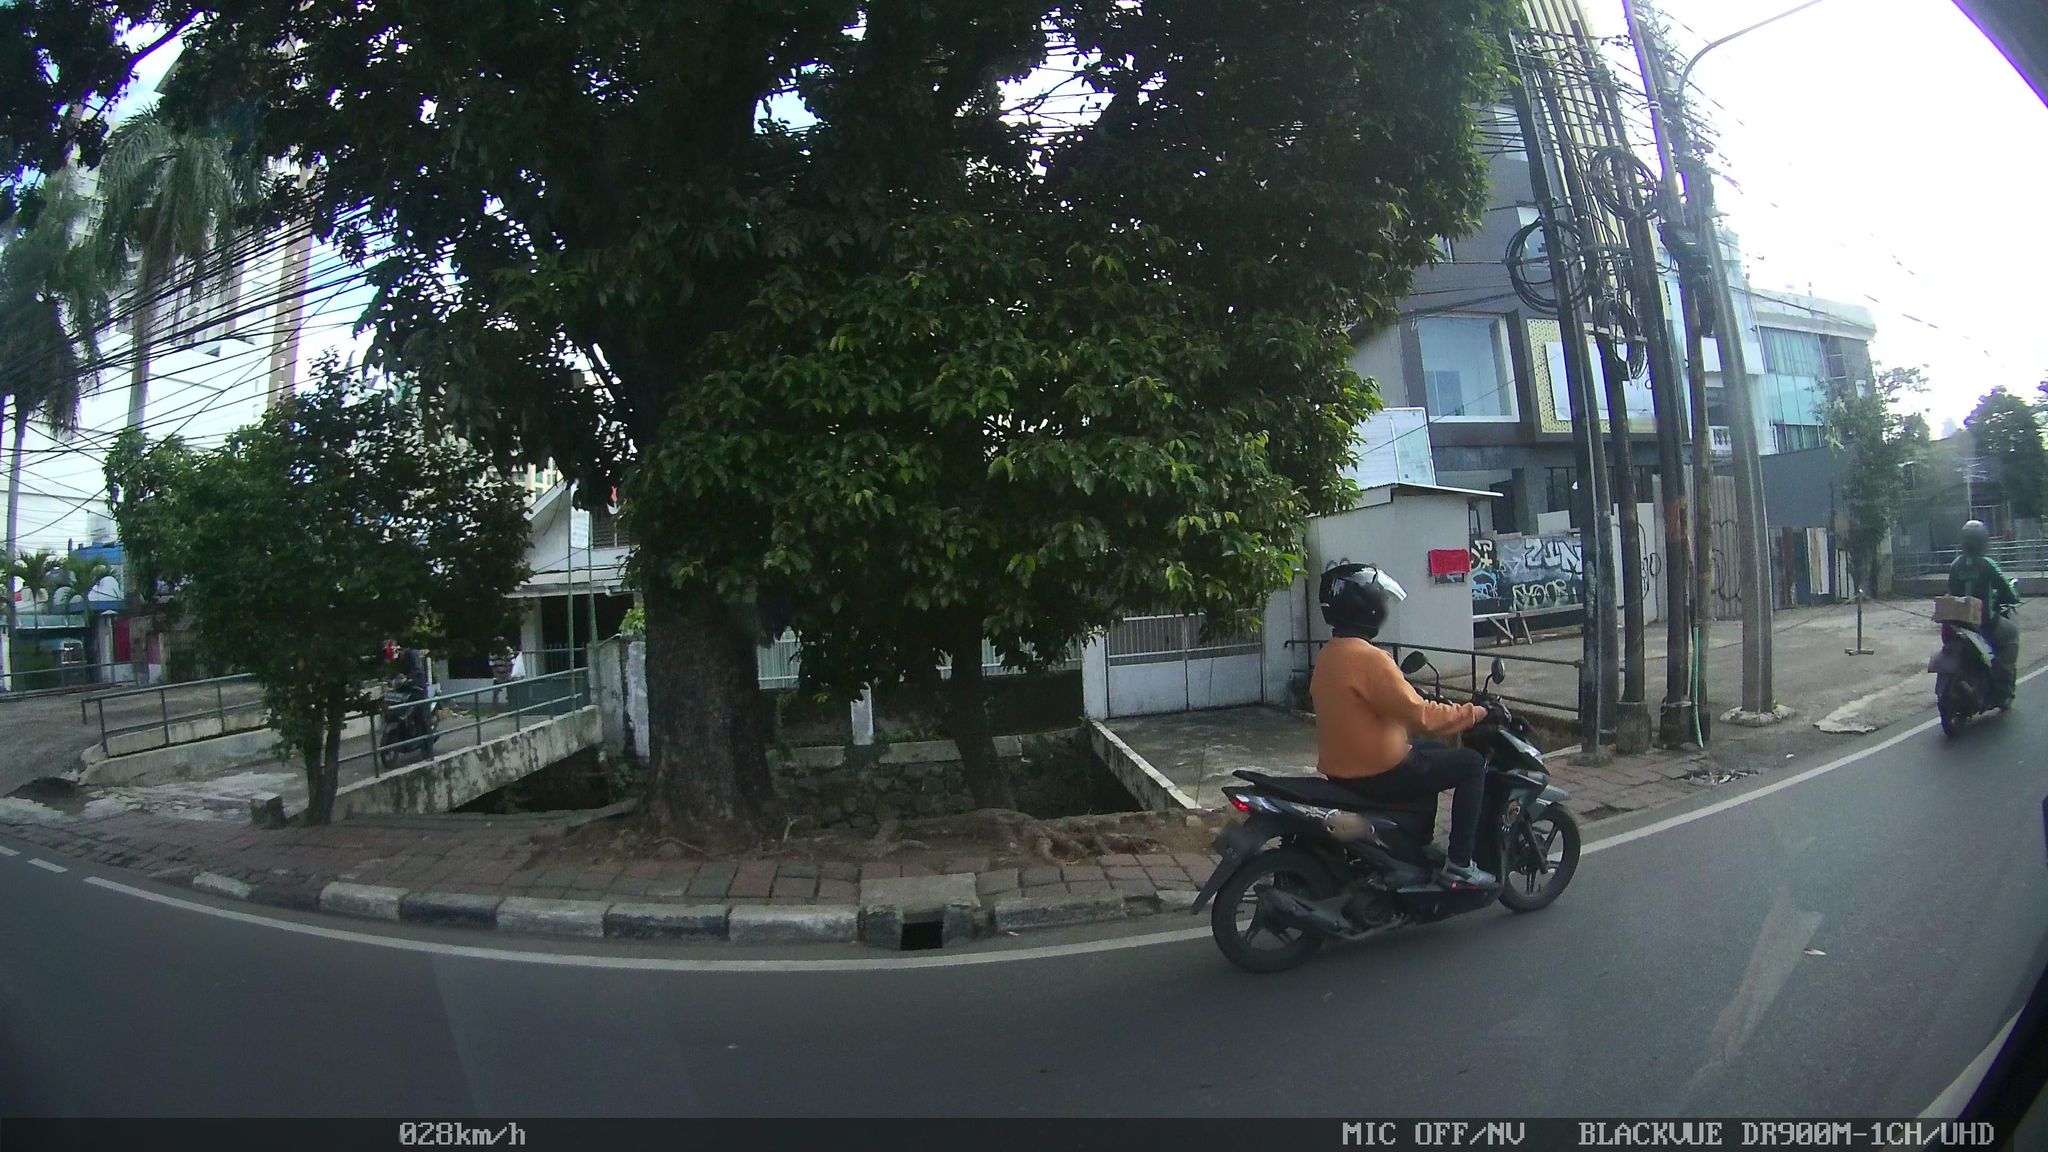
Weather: clear
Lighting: day
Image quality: good
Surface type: driving surface
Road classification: primary
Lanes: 2
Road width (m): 5
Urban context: urban centre
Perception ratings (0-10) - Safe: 2.18, Lively: 5.11, Beautiful: 3.62, Boring: 5.6, Depressing: 6.96, Wealthy: 3.21